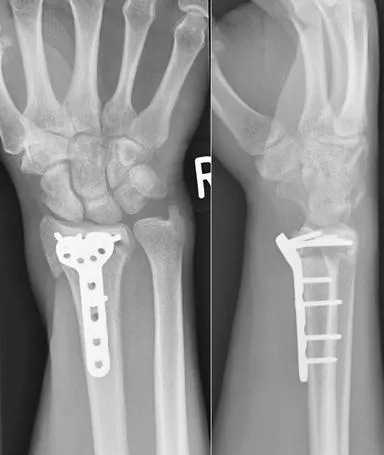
Radiographs at 20 weeks after the first revision procedure.
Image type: radiology (x_ray)